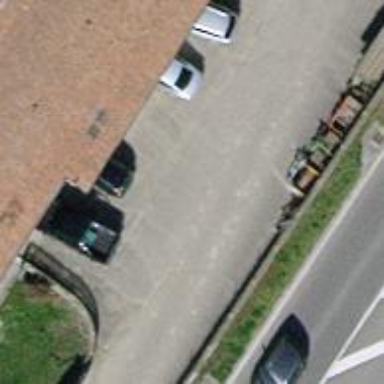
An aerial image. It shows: Bus stop along the road.